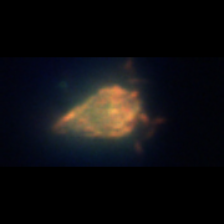
Taxon: Ciliates
Group: Other